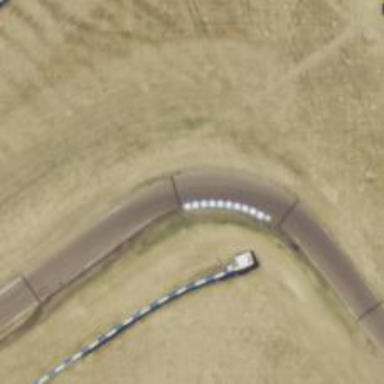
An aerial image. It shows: Asphalt raceway designed for motor sports.